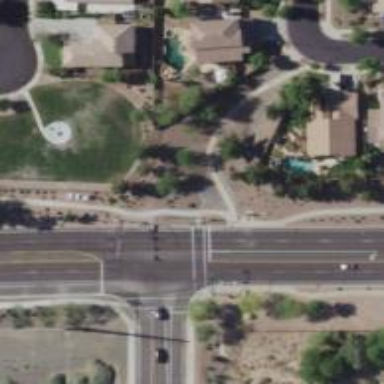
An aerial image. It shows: Marked road crossing.